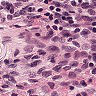
Metastatic tissue present: no